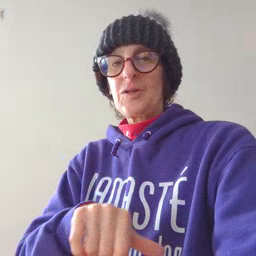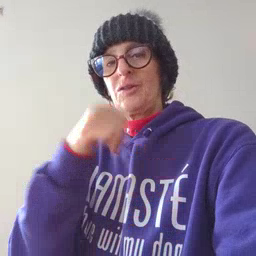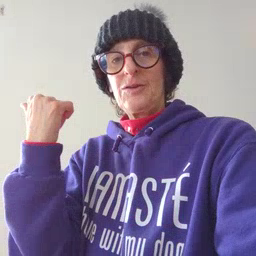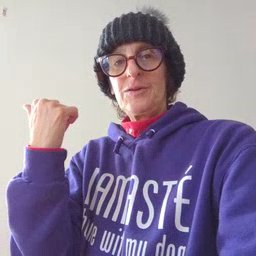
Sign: another